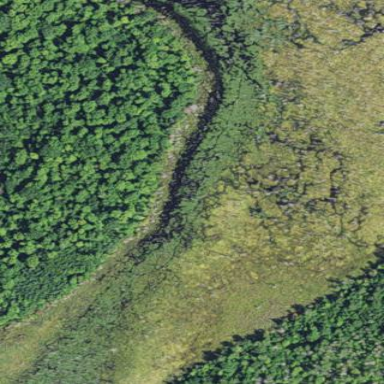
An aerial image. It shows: Bog wetland area.